Fundus camera: zeiss
Shooting center: fovea
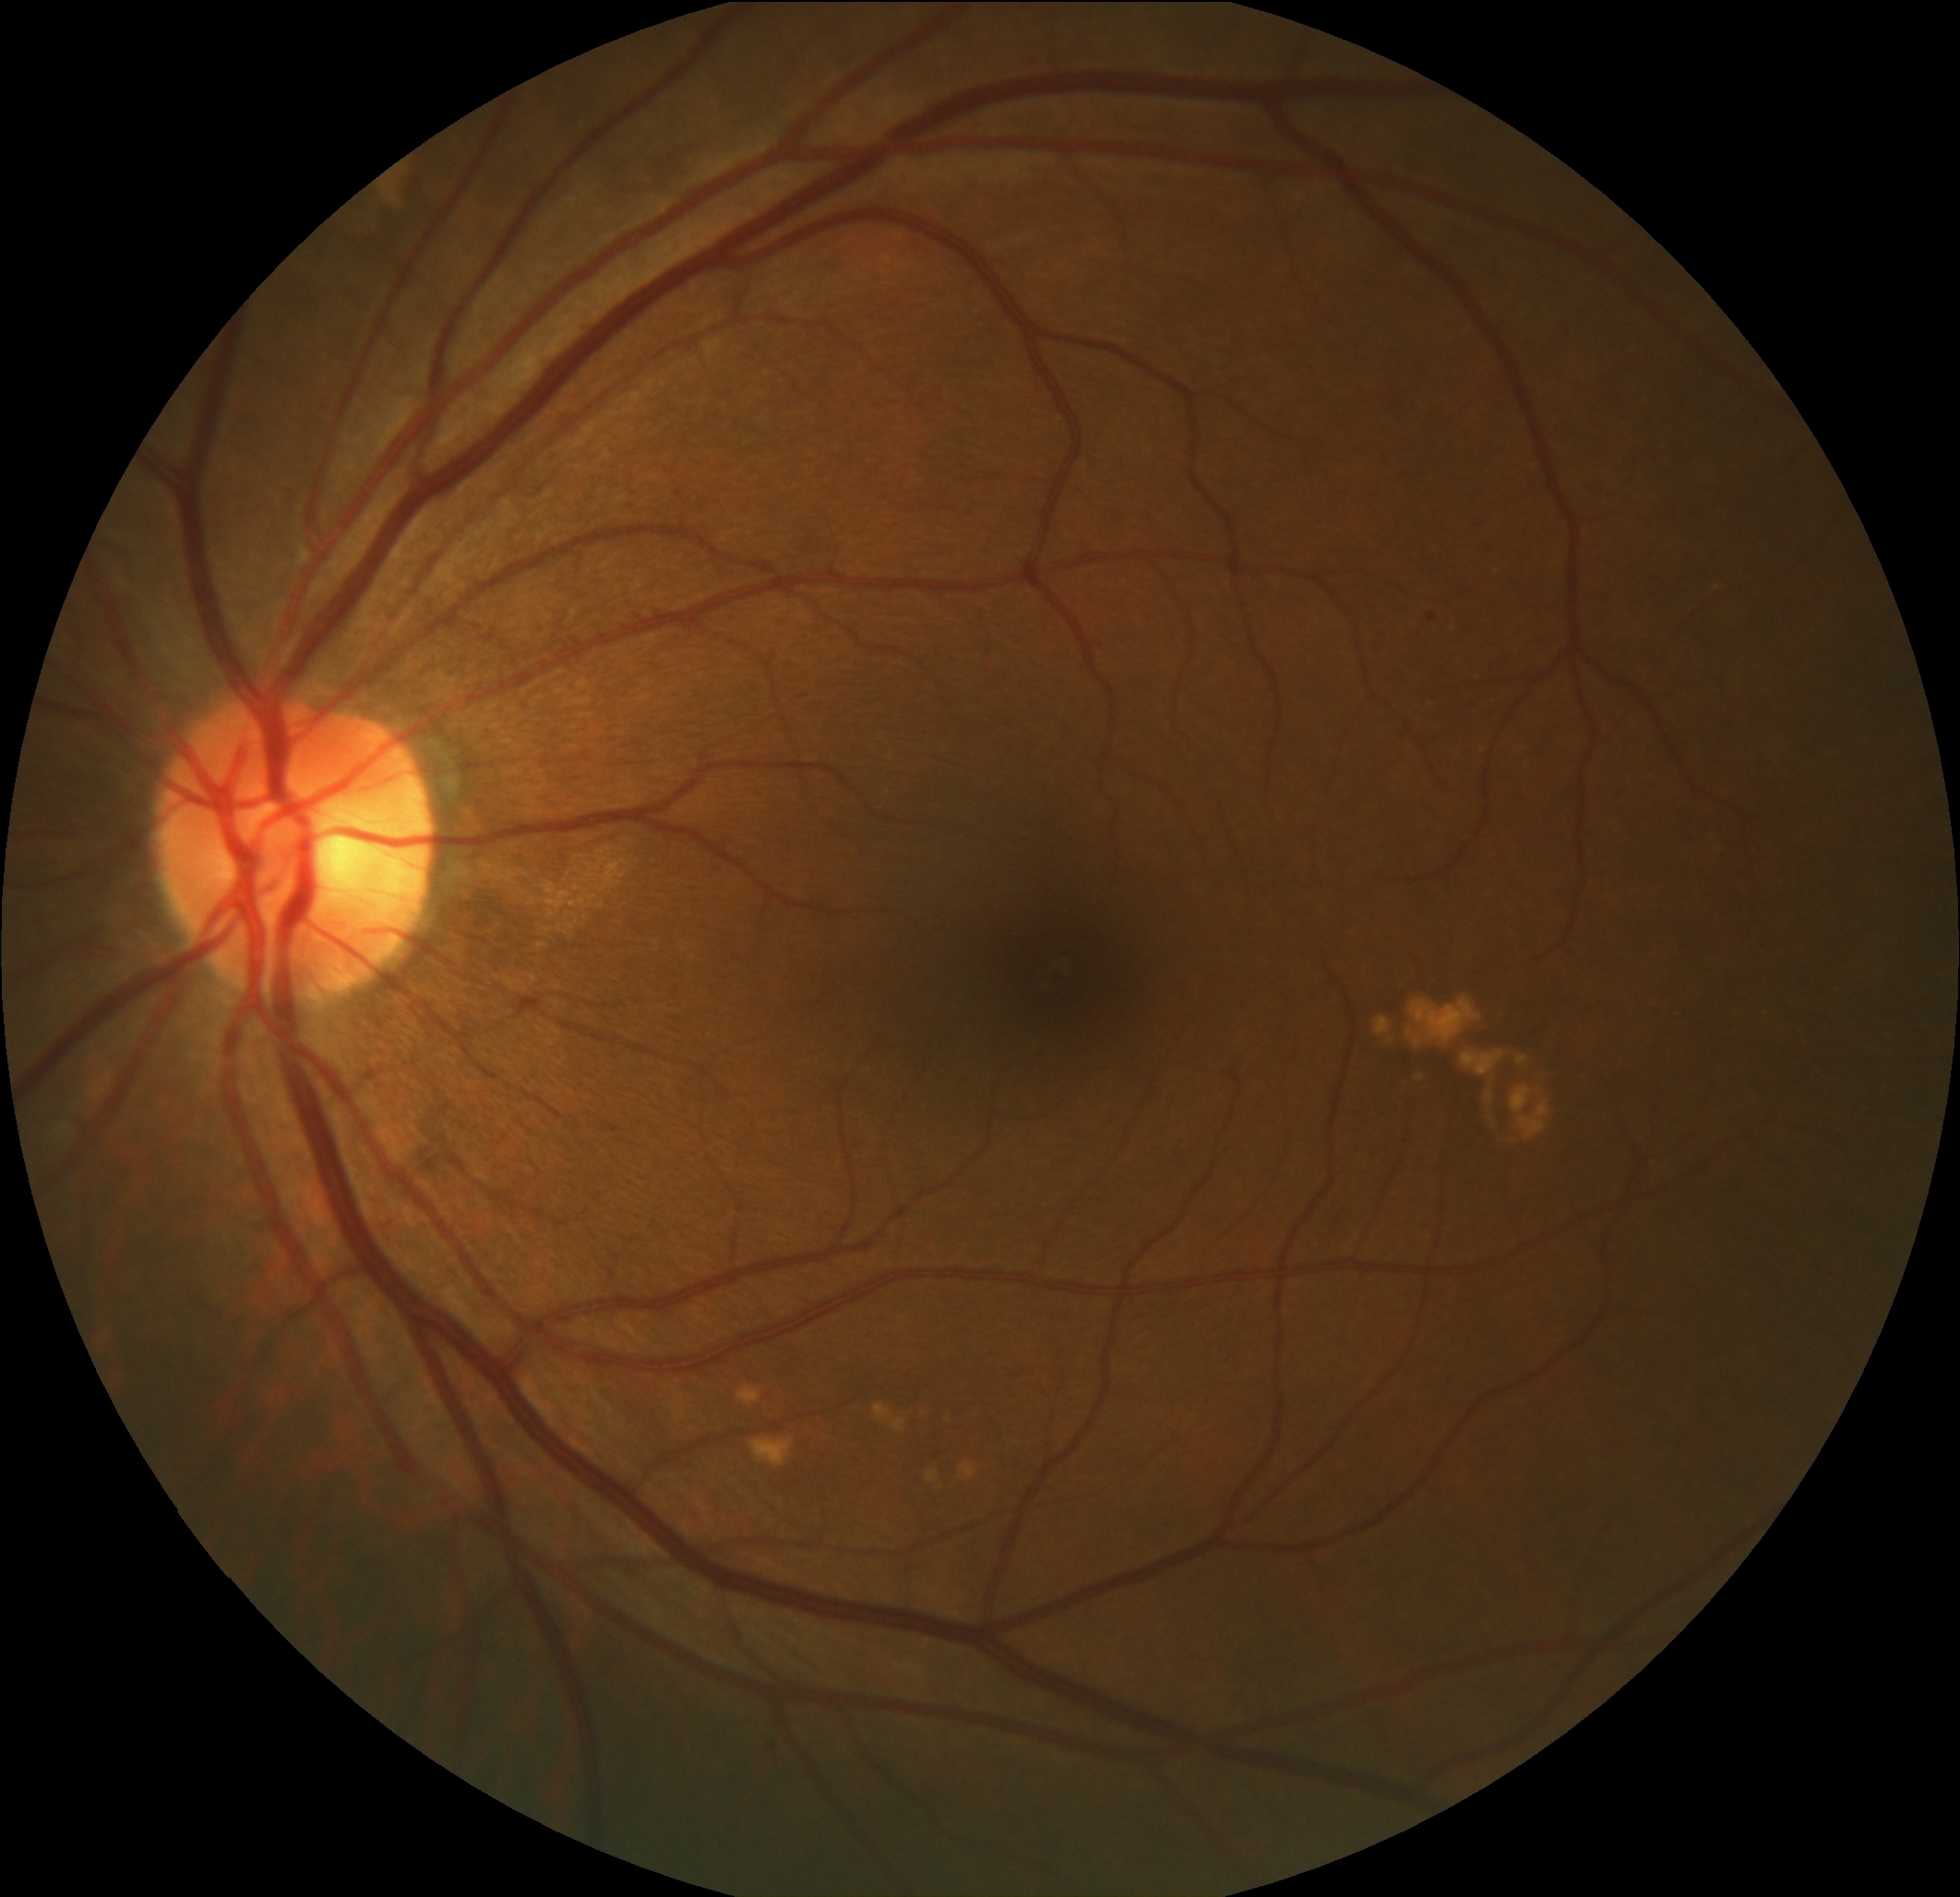
Pathologic myopia: no
Patchy retinal atrophy: absent
Retinal detachment: absent